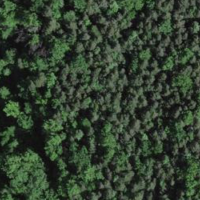
EUNIS habitat code: 44
Species observed at this site:
Cephalanthera longifolia